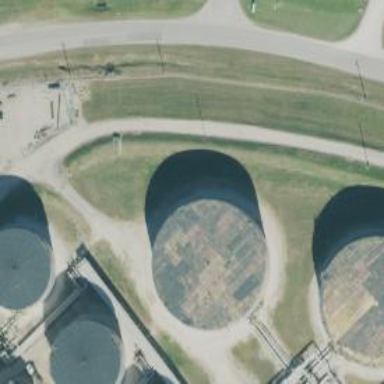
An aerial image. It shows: Building with storage tank.